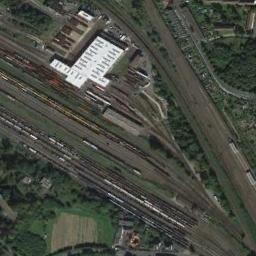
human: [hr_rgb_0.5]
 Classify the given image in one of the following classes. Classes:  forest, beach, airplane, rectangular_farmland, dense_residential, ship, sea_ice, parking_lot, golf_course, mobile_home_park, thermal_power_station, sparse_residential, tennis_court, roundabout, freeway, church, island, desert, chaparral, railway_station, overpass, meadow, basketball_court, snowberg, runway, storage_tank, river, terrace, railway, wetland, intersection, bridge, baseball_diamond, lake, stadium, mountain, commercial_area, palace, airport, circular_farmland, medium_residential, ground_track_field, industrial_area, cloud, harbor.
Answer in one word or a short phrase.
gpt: railway_station